Question: I am looking for way to get a calendar view with Event added on specific date something like the below:

And when I click on the calendar date another activity has to be opened?
Can the default calendar View help me doing the same or is there any other API that can help get the result like above?
Let me know!
Thanks!
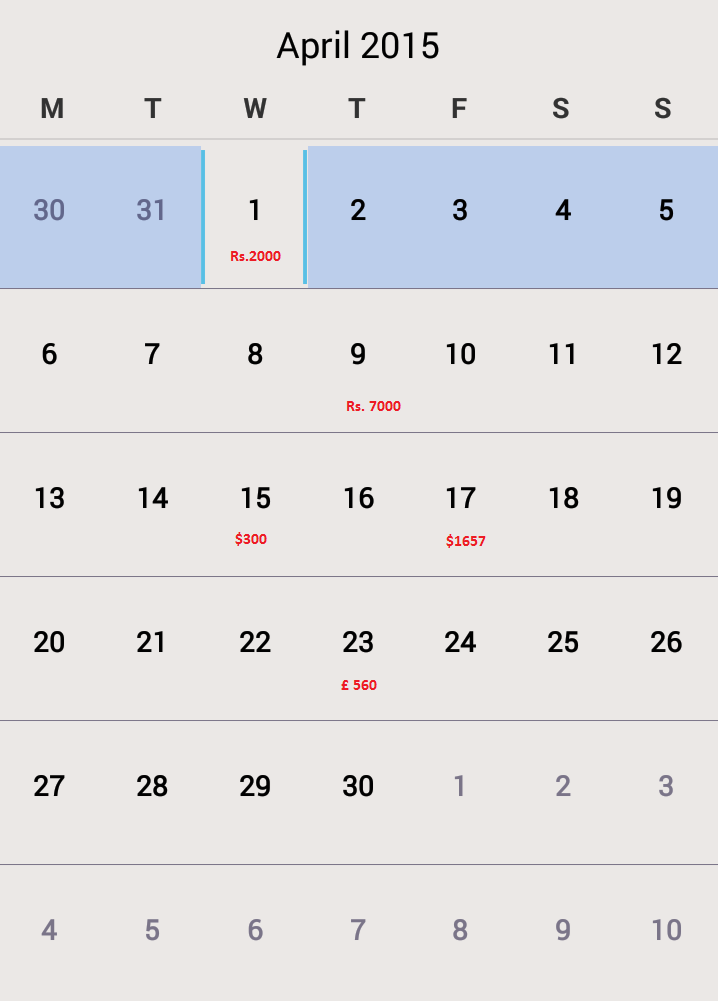
Answer: You can use default calender library like
- <URL>
or you can use <URL>